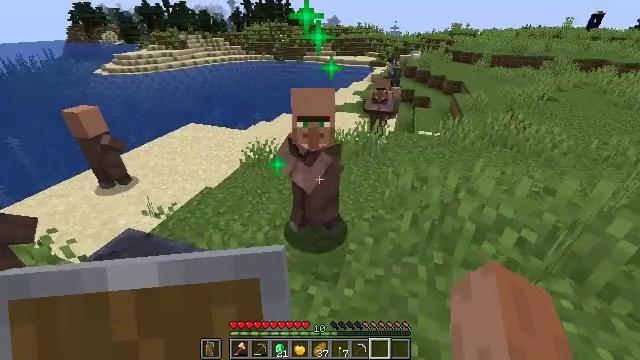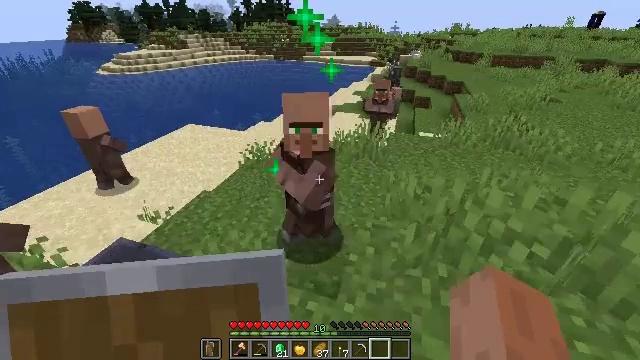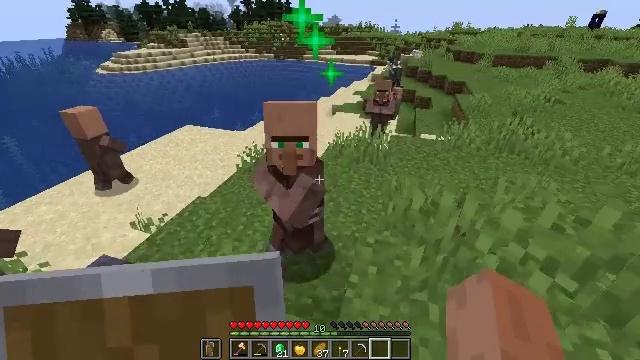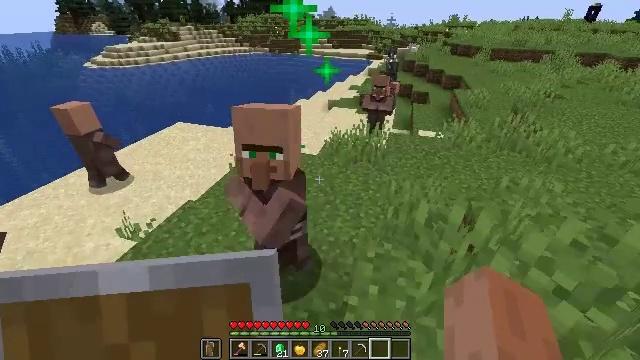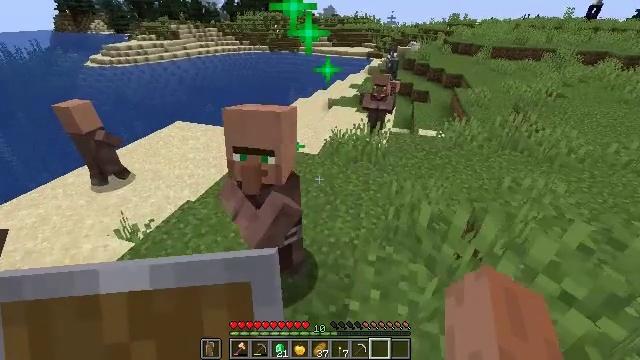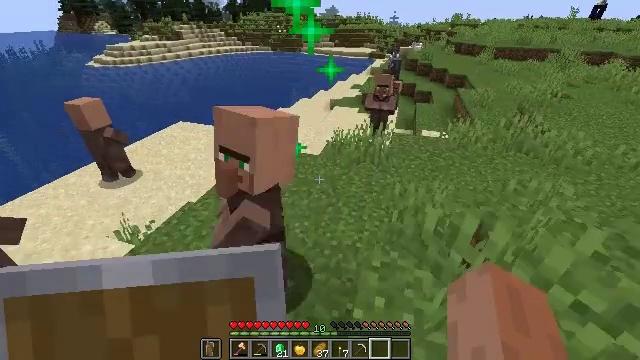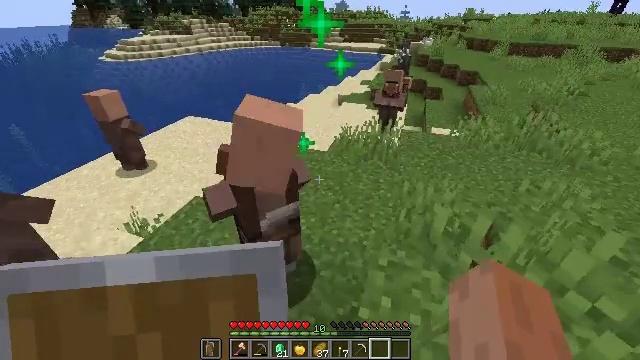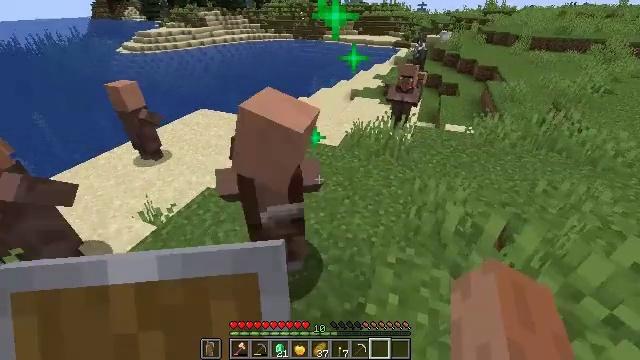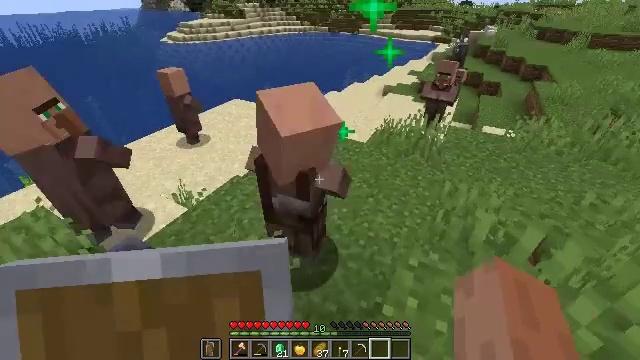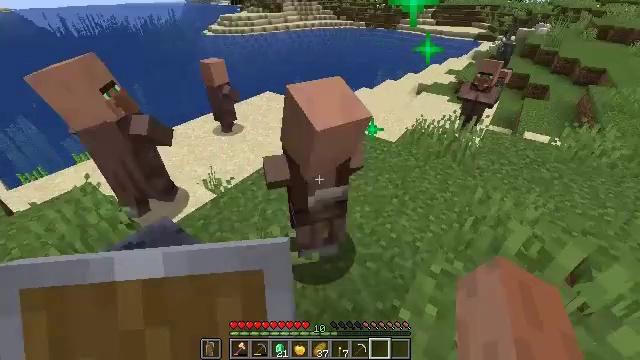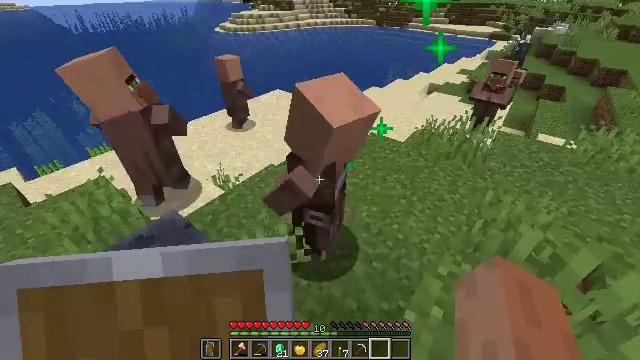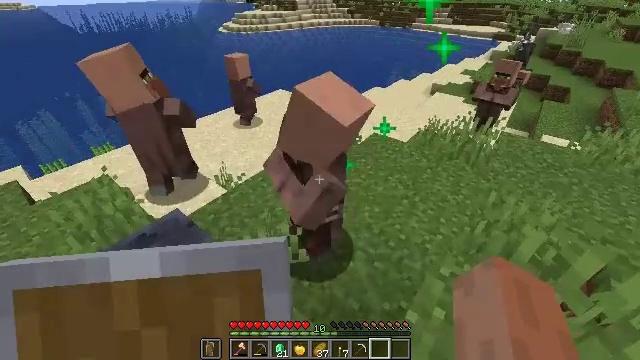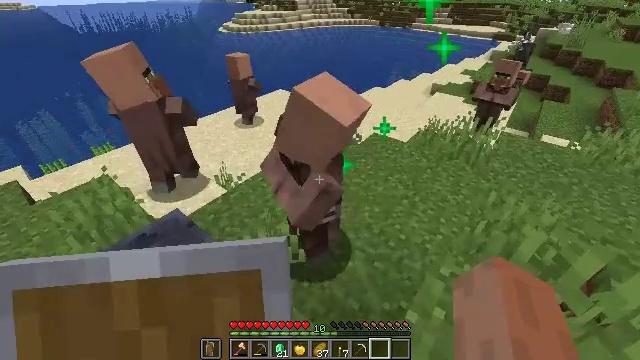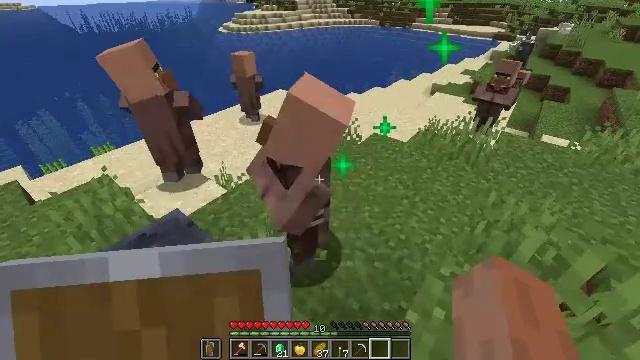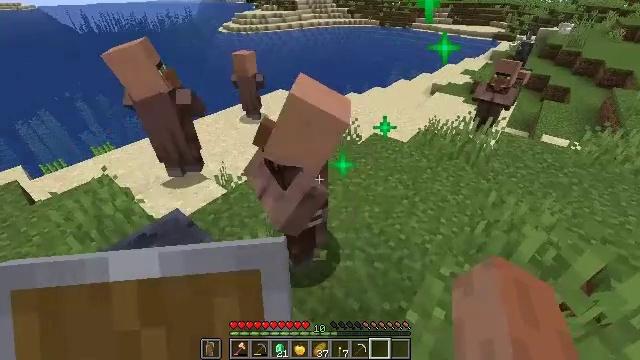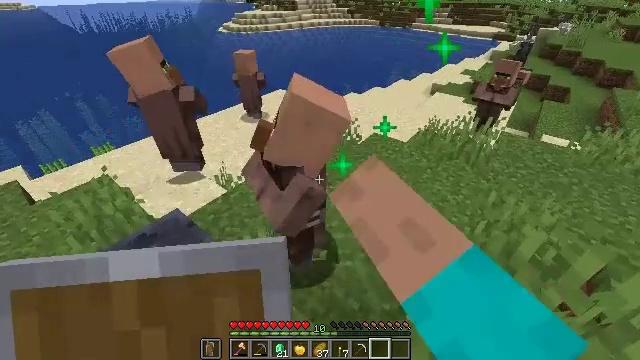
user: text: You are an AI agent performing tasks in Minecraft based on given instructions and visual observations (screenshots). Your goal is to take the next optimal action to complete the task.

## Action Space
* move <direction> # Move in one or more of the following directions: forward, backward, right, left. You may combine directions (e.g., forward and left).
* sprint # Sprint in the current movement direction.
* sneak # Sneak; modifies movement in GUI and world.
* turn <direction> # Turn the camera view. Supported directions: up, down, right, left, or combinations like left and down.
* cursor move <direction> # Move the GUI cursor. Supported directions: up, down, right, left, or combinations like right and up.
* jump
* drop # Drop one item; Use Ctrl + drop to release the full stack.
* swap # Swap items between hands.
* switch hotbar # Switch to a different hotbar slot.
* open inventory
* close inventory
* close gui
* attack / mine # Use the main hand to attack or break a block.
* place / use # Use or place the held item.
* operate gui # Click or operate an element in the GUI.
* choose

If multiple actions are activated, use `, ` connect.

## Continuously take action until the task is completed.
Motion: motion action
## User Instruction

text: Recycle the blast furnace by breaking it.
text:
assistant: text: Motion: move forward
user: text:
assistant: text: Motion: move forward
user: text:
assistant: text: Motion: turn down
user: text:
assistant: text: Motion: no_op
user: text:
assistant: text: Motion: no_op
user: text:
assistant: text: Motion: turn left
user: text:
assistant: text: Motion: turn left and down
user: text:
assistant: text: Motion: turn left and down
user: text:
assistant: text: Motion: turn left
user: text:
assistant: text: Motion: turn left
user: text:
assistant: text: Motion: no_op
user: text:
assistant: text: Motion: no_op
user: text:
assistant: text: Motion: no_op
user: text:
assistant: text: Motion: use / place
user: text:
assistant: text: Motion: use / place
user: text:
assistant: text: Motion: no_op
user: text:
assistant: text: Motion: no_op
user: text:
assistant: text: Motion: no_op
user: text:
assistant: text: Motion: open gui
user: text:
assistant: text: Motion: no_op
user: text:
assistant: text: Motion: no_op
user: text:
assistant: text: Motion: no_op
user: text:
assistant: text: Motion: no_op
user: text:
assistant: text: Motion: no_op
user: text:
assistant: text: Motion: no_op
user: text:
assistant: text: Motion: no_op
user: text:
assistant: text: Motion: no_op
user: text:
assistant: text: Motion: cursor move left
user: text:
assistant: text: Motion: no_op
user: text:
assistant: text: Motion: no_op